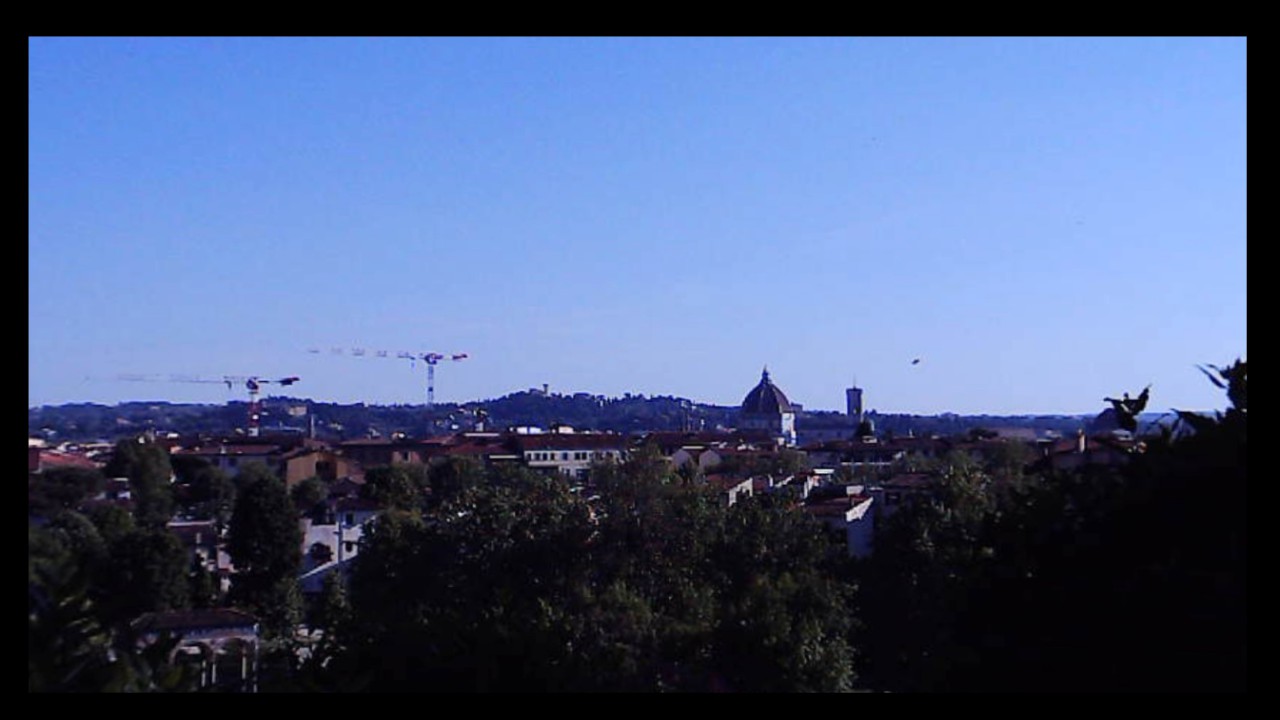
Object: Betafpv air75